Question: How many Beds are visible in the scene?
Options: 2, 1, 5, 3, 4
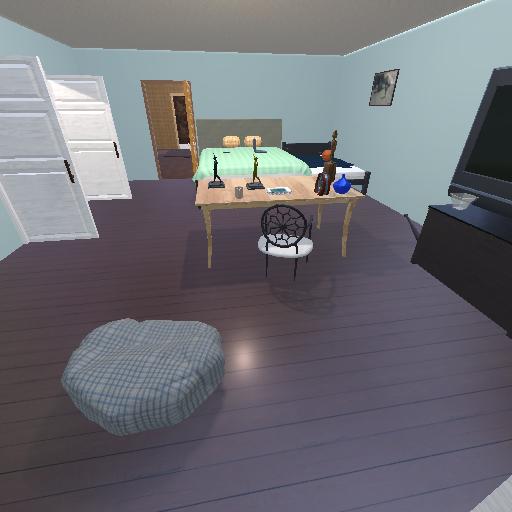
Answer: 2